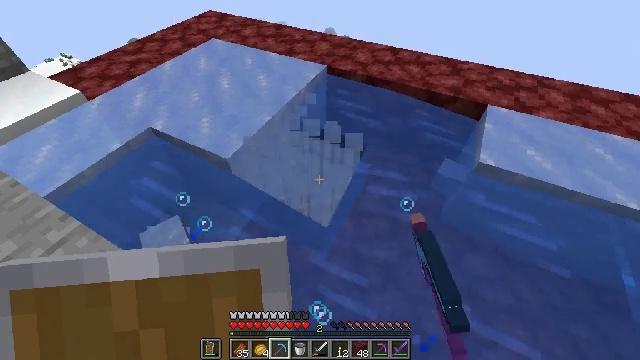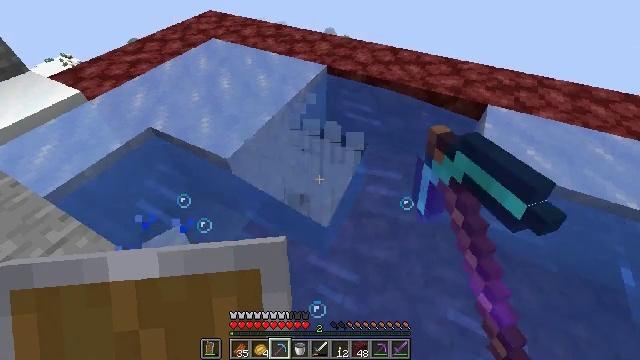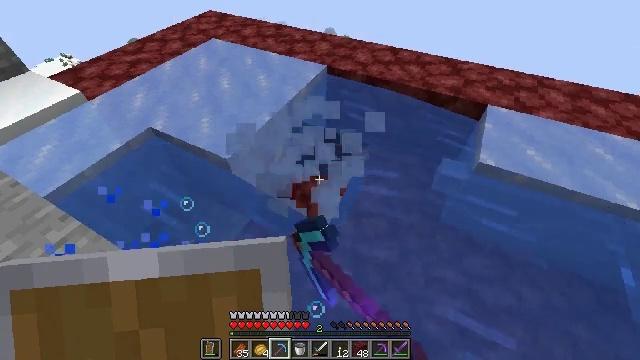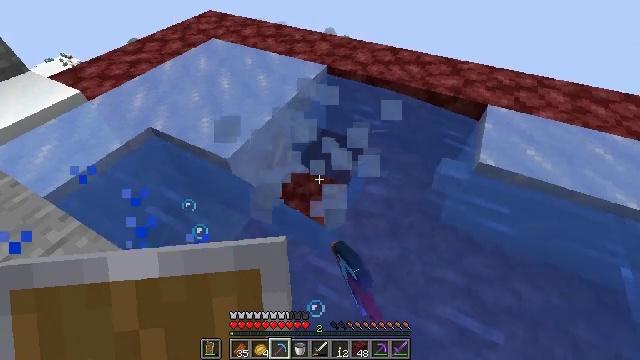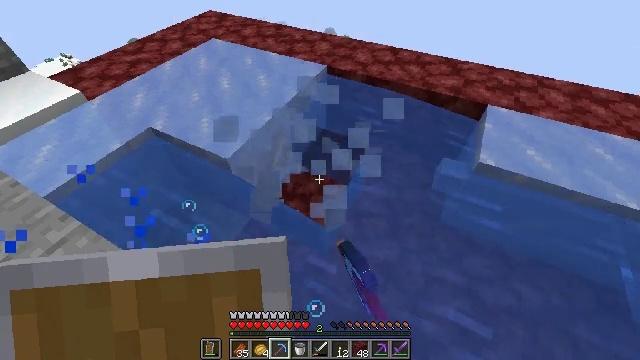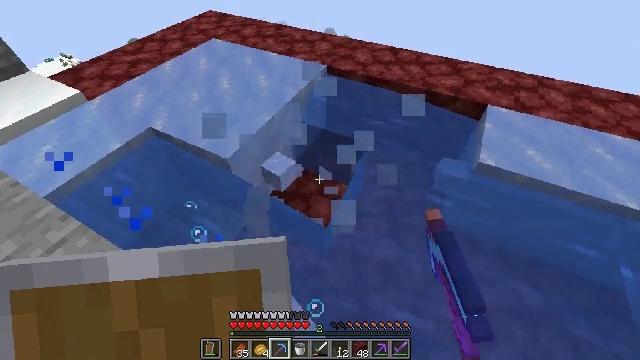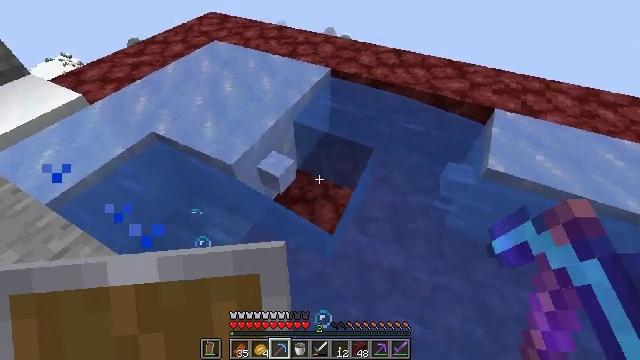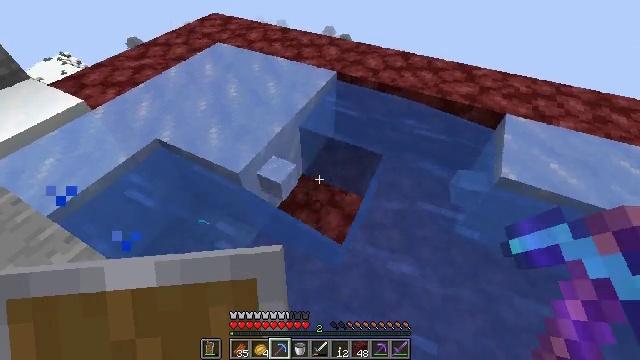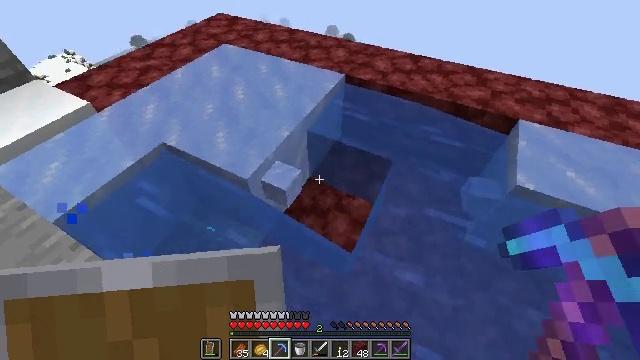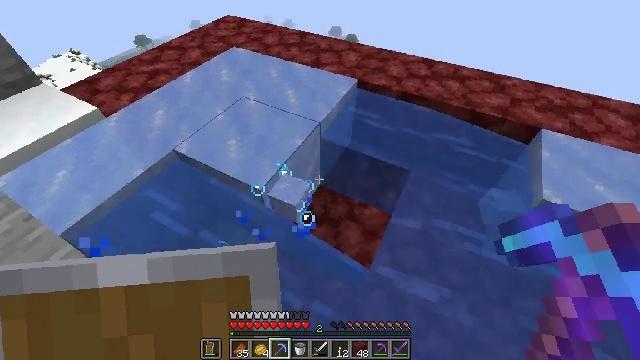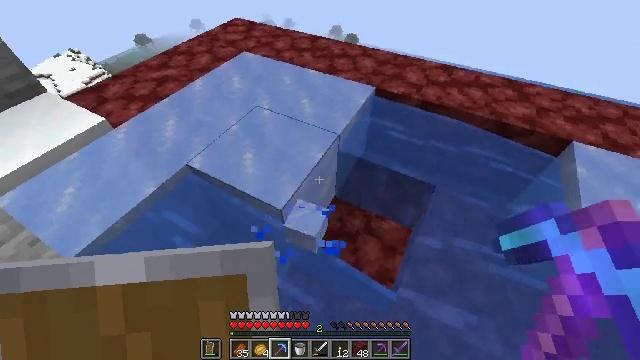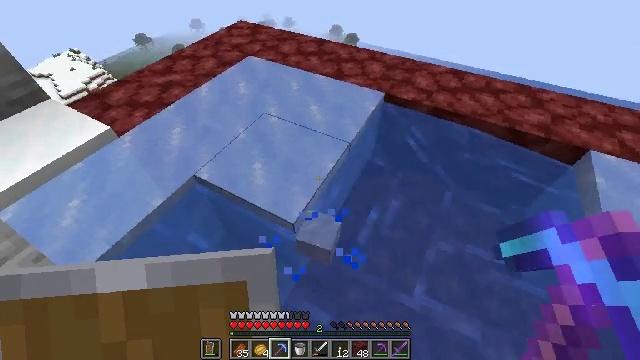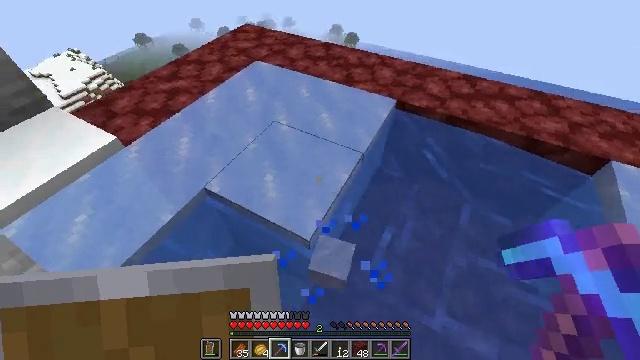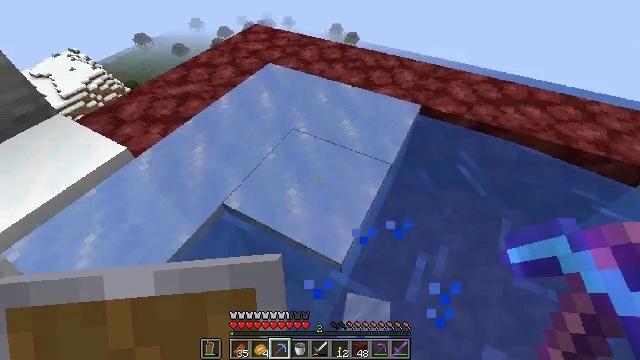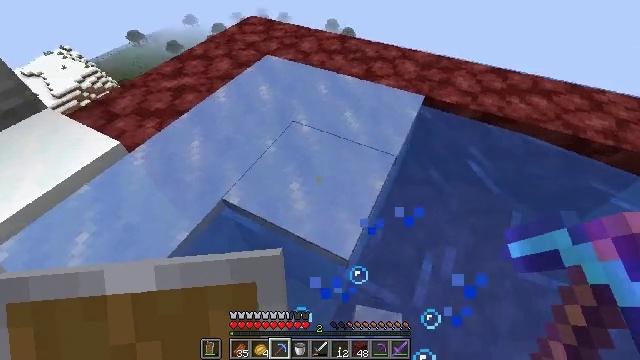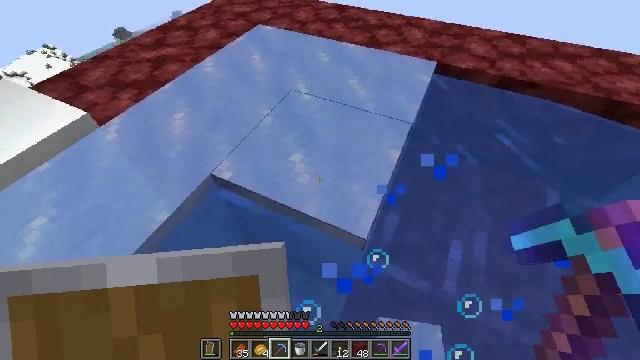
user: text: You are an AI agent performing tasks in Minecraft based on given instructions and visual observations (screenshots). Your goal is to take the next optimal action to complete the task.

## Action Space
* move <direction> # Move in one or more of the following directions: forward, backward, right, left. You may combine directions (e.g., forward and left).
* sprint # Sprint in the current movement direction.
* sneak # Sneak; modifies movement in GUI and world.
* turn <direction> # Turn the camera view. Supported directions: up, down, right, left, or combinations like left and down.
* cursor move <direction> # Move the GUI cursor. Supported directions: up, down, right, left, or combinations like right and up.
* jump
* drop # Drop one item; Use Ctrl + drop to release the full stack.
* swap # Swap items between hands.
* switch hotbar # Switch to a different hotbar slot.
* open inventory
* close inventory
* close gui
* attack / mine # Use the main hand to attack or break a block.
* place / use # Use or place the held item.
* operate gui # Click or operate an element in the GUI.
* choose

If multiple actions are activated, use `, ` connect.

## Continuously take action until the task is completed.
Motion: motion action
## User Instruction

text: Gather ice for building or crafting.
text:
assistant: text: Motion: attack / mine
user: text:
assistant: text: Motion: attack / mine
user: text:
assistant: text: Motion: no_op
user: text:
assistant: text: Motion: no_op
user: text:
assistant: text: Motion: no_op
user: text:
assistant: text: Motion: move forward and move left
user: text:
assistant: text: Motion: move forward and move left
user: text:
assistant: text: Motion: move forward and move left
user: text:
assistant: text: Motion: move forward and move left
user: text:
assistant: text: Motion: move forward and move left
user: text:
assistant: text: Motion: move forward and move left
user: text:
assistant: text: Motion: move forward and move left
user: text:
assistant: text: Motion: no_op
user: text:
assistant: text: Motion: no_op
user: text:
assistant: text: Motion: turn right
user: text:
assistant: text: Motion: turn right
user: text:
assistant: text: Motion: no_op
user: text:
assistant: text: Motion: attack / mine
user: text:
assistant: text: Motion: attack / mine
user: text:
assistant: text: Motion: turn right, attack / mine
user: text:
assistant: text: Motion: turn right and up, attack / mine
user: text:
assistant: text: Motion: attack / mine
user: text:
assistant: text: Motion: turn up
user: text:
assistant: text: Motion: turn up
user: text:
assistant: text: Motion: turn up
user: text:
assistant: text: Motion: turn up
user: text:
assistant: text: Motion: no_op
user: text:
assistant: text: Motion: no_op
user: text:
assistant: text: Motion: turn left and up
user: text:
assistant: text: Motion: move forward, turn left, attack / mine